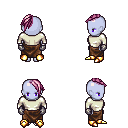
a pixel art fantasy rpg character, female body template, dark elf, purple skin, white long-sleeve shirt, robe skirt, pink long mohawk hairstyle, metal gloves, gold boots, four views (front, back, left, right), 2x2 character sprite sheet, small pixel art, hard edges, no anti-aliasing